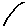
Label: line